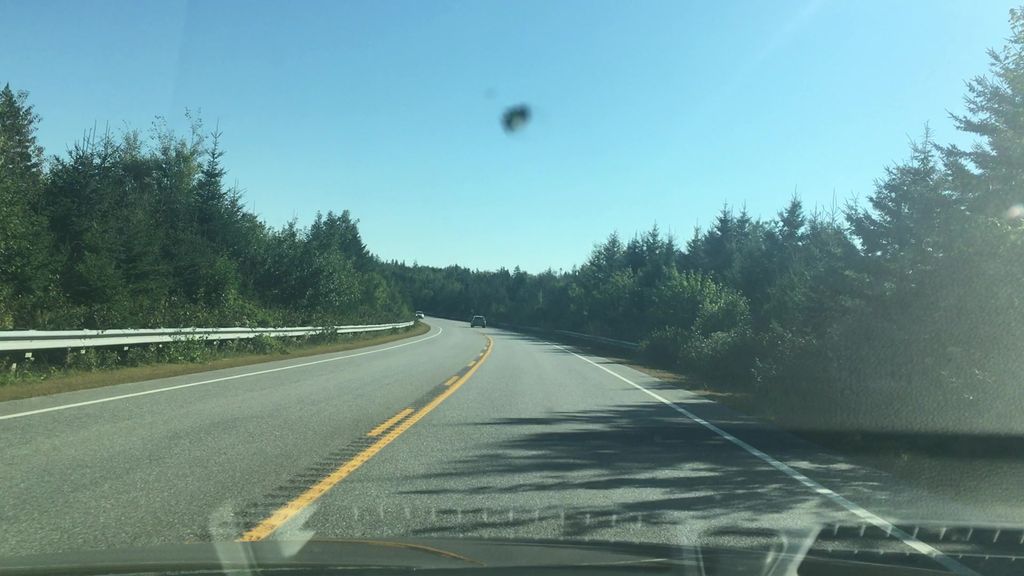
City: halifax